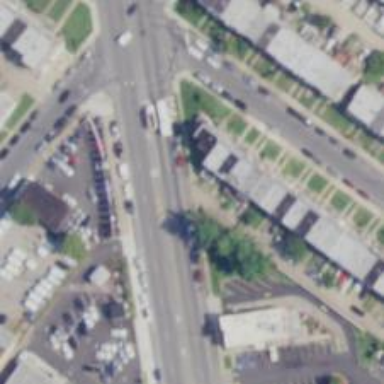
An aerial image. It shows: Alley classified as service road.